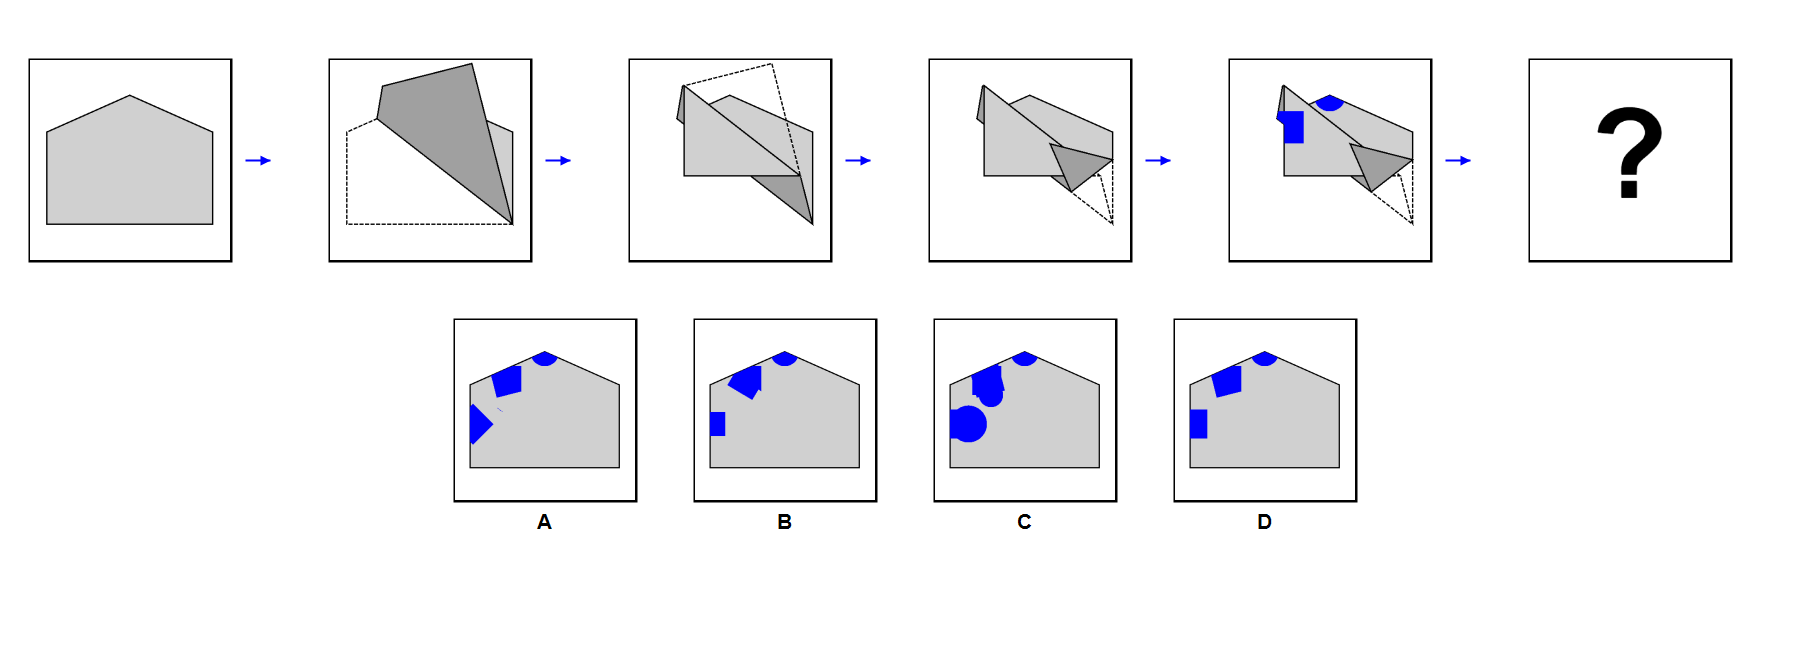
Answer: D